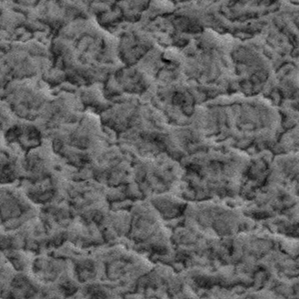
Label: frost